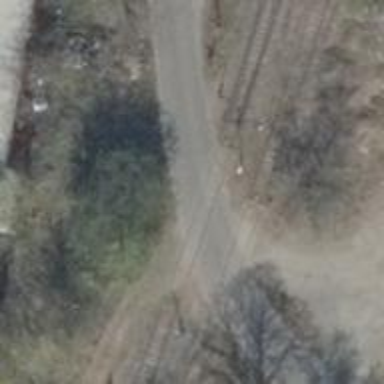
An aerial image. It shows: Railway level crossing.